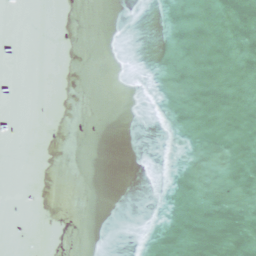
Label: beach